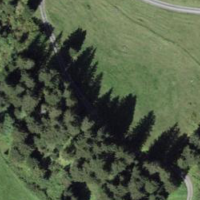
EUNIS habitat code: 23
Species observed at this site:
Bombus pratorum